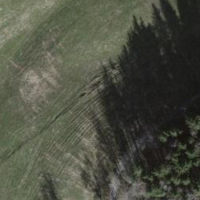
EUNIS habitat code: 44
Species observed at this site:
Cephalanthera longifolia